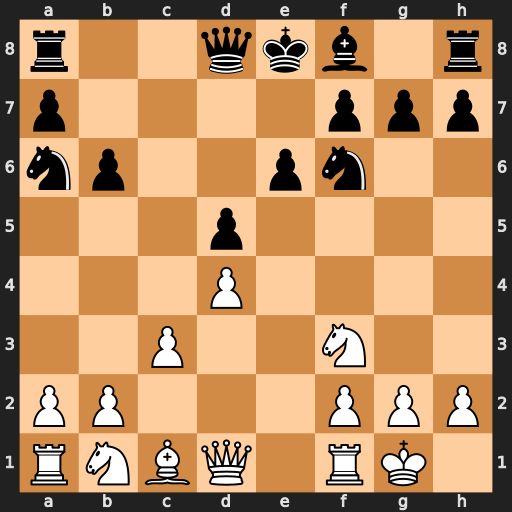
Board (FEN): r2qkb1r/p4ppp/np2pn2/3p4/3P4/2P2N2/PP3PPP/RNBQ1RK1
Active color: w
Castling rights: kq
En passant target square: -
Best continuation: Qa4+ Qd7 Qxa6